Question: I'm trying to scroll an overflow div until I reach a specific element #id.
My issue is:
I don't want this element to "scrollTop". I want to stop the scroll when the element is visible on the div bottom. Like this:

All I got was something to scrollTop...
'''
function scrollItem(itemID) {
var container = $('#overflowDIV'),
scrollTo = $(itemID);
container.animate({
scrollTop: scrollTo.offset().top - container.offset().top + container.scrollTop()
}, 100);
}
'''
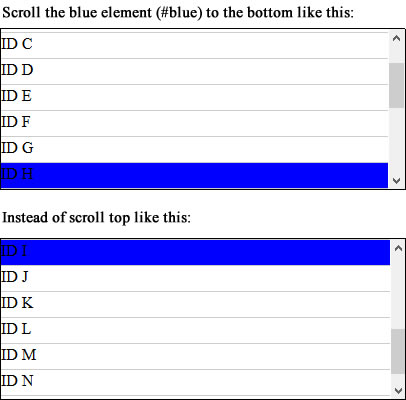
Answer: Try subtracting the inner height of the container. Here is untested code.
'''
function scrollItem(itemID) {
var container = $('#overflowDIV'),
scrollTo = $(itemID);
container.animate({
scrollTop:
scrollTo.offset().top -
container.offset().top +
container.scrollTop() -
container.innerHeight()
}, 100);
}
'''